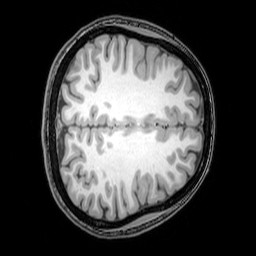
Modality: T1w
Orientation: axial
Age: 26
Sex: female
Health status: healthy
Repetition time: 0.081 s
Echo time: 0.037 s